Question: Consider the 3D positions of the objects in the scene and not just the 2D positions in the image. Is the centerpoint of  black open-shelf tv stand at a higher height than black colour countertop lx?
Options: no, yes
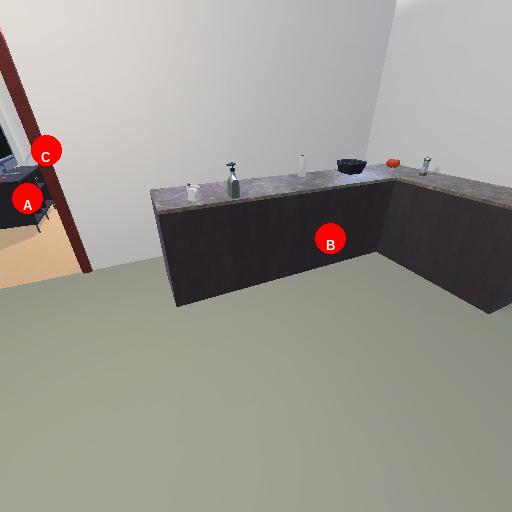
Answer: no